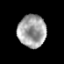
Tissue: prostate
Cell type: T cells
Senescence score: 0.3323
Nuclear area (px): 898
Mean DAPI intensity: 161.764